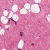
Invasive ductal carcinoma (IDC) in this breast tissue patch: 0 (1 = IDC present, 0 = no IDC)